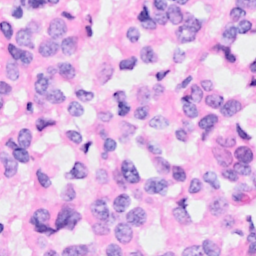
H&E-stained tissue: Breast